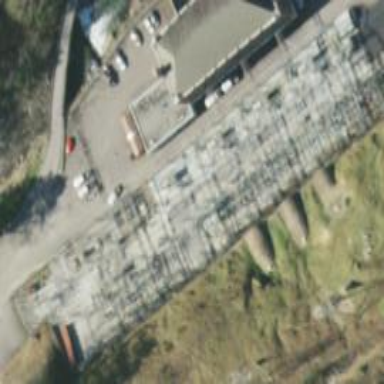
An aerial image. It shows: Fence surrounds transmission level power substation.